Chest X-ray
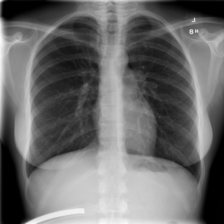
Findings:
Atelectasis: negative
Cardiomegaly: negative
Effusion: negative
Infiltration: negative
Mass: negative
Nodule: negative
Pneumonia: negative
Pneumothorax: negative
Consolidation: negative
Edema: negative
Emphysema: negative
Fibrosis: negative
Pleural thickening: negative
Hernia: negative